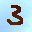
Label: 3